Question: I have an ExpandableListView, I've made custom adapter and ExpandListGroup class which holds Name and Subitems.
Every Subitem also has an ImageButton and when clicked I would like to get the Group Name. I tried using OnGroupExpandListener but it doesn't work.

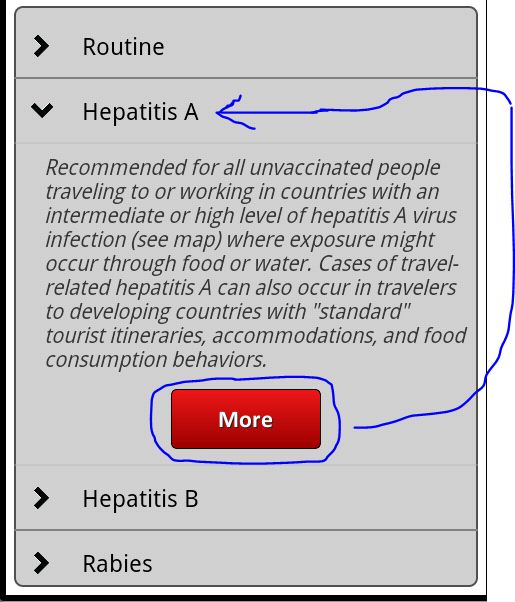
Answer: 2 ways:
1. The way the data structure is set for an Expandable List view, you should be able to get the group name by looking at the group ID/position.
2. You could set the group name as tags to child views. So, you could do a getTag(), and get the group name.
<URL>